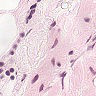
Metastatic tissue present: no